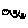
Label: smiley face